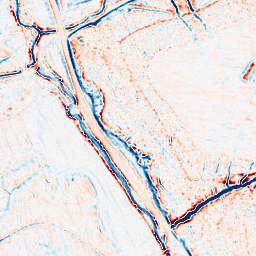
Category: edge_preserving
Decomposition family: bilateral
Decomposition parameters: d: 9
sigma_color: 50
sigma_space: 50
Upsampling method: linear_exact
Upsampling parameters: scale: 8
Upsampling scale: 8